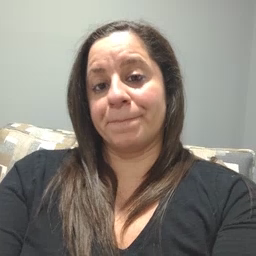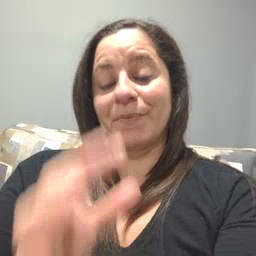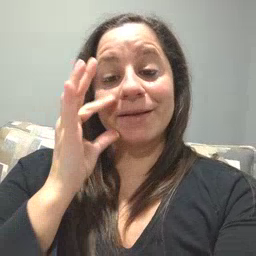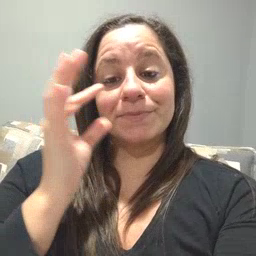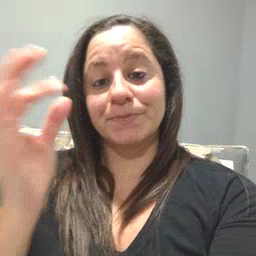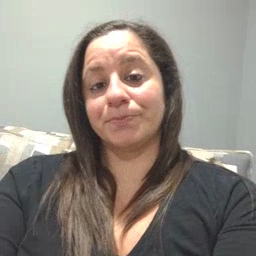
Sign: cat